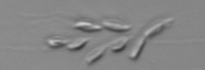
Label: Dinobryon